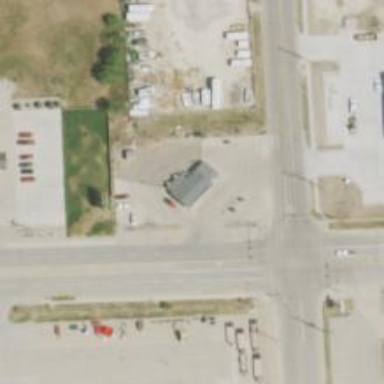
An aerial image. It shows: Convenience shop.